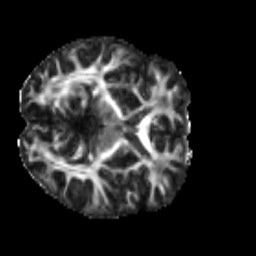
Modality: FA
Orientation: axial
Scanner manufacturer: siemens
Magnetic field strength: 3 T
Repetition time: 4 s
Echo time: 0.0594 s